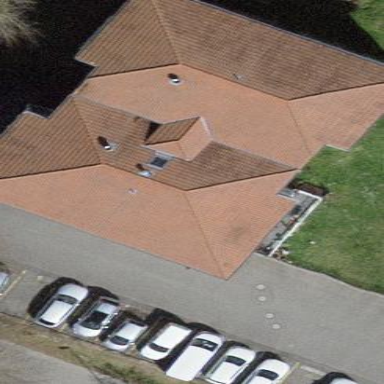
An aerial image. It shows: Flat-roofed building.